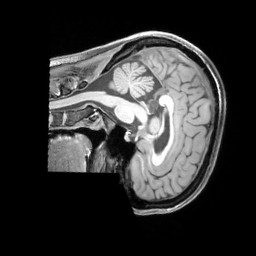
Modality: T1w
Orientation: sagittal
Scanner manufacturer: siemens
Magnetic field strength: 3 T
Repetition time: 2.3 s
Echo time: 0.00226 s